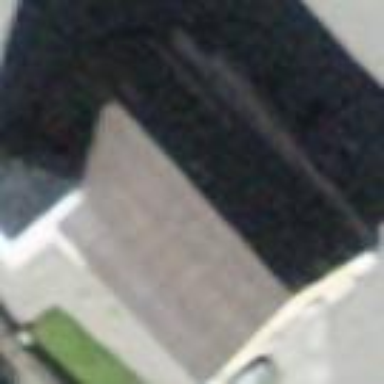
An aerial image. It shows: Church which is place of worship.